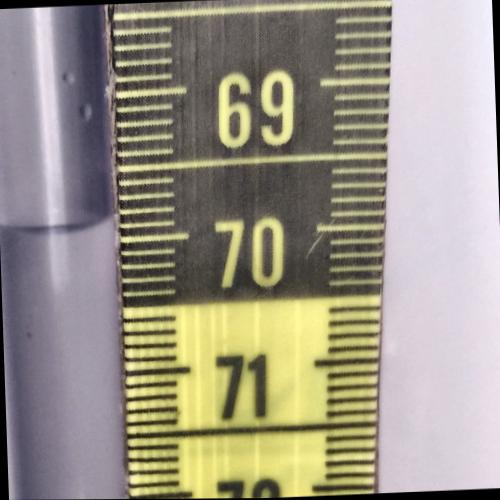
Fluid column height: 69.9 cm